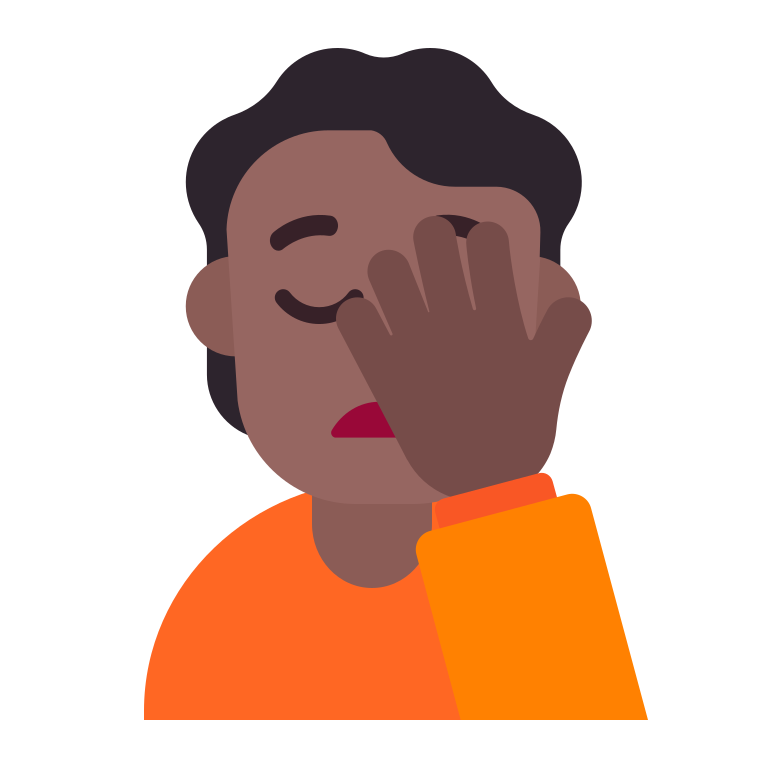
person facepalming flat  dark